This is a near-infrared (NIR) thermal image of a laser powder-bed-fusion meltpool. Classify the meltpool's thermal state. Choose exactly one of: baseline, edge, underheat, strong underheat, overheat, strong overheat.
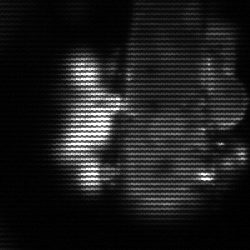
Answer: strong underheat